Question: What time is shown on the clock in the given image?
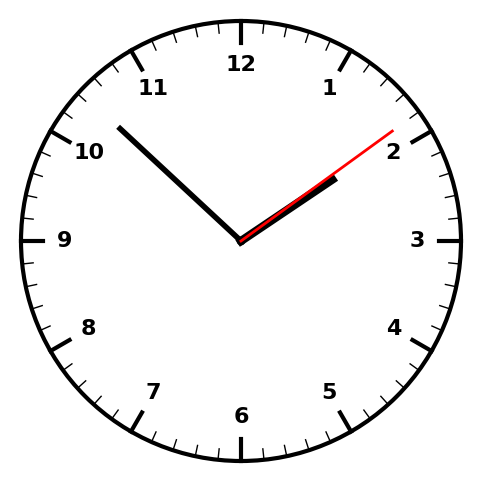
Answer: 01:52:09